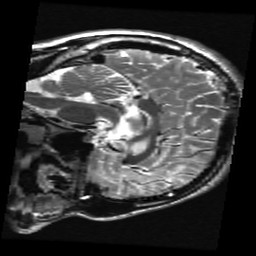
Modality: T2w
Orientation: sagittal
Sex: male
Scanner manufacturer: ge
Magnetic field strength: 3 T
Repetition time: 5 s
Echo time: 0.1017 s